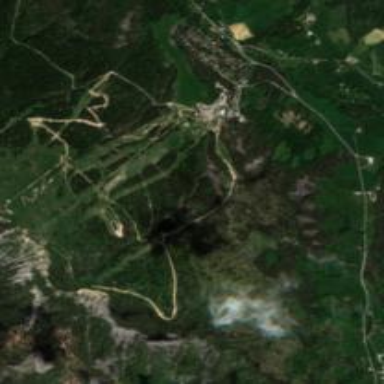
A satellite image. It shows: Area designated for winter sports.